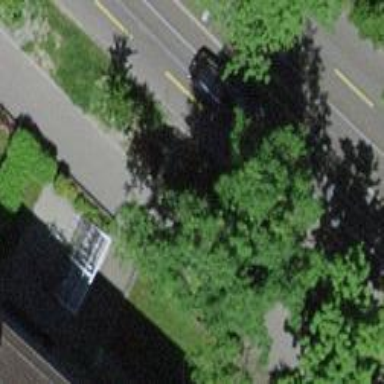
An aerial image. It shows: Avenue lined with trees.